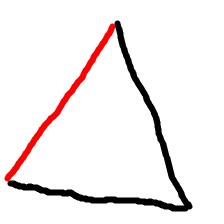
Shape: triangle